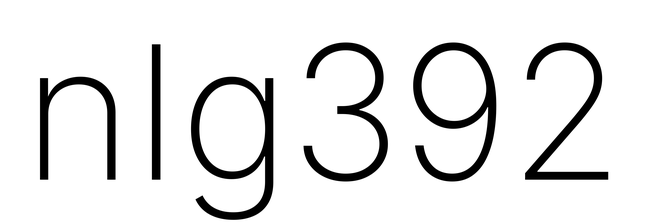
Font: Inter_ExtraLight